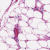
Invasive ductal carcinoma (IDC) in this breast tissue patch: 0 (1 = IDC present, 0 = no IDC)